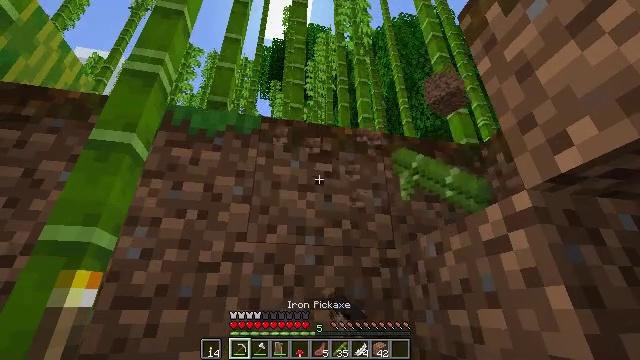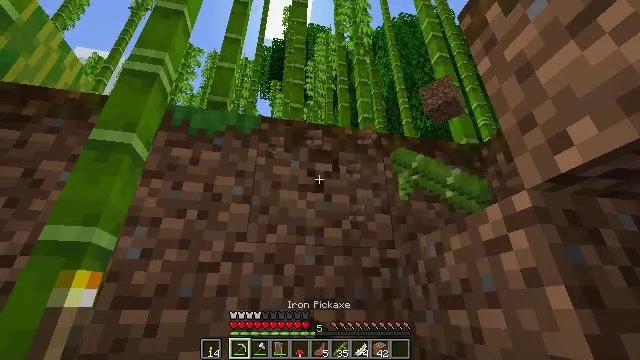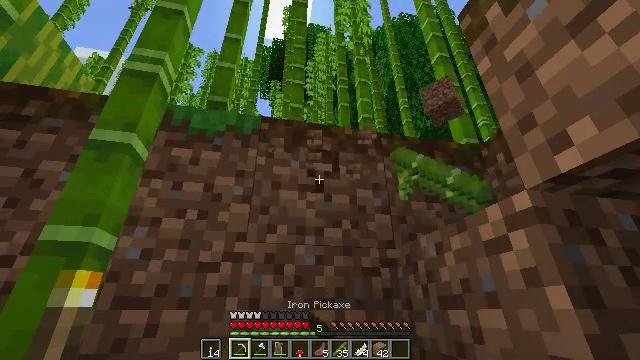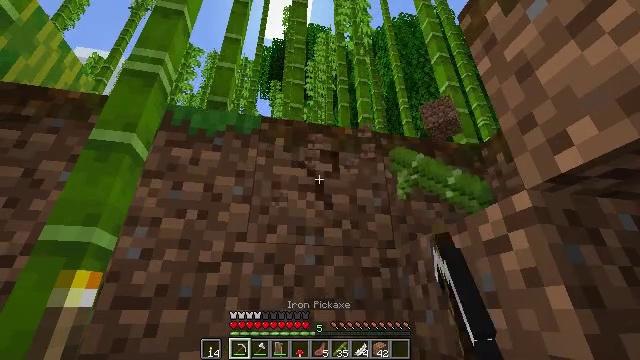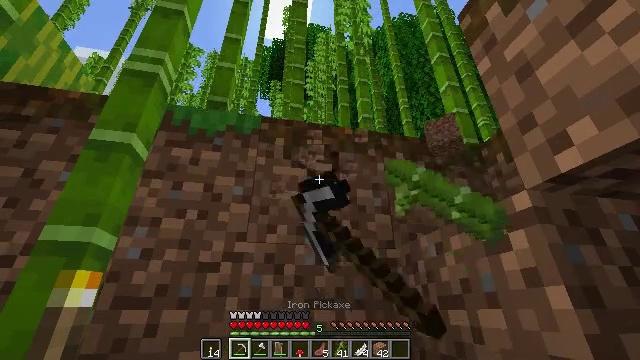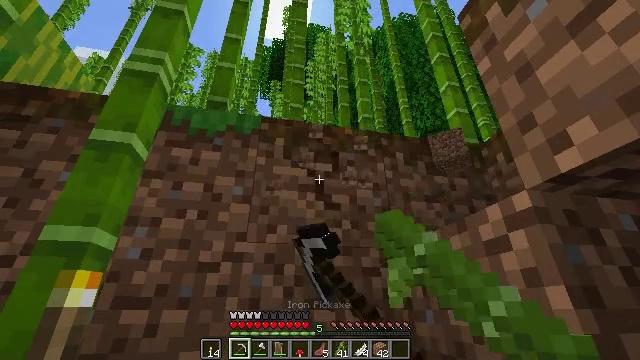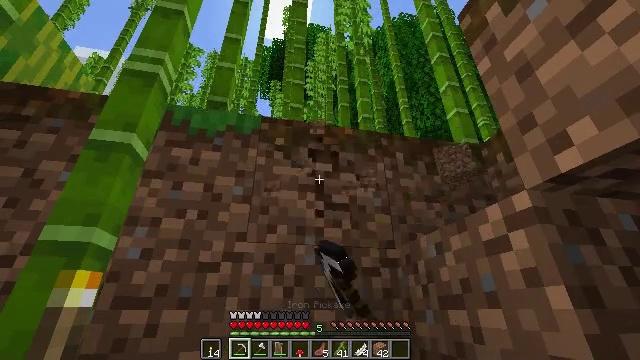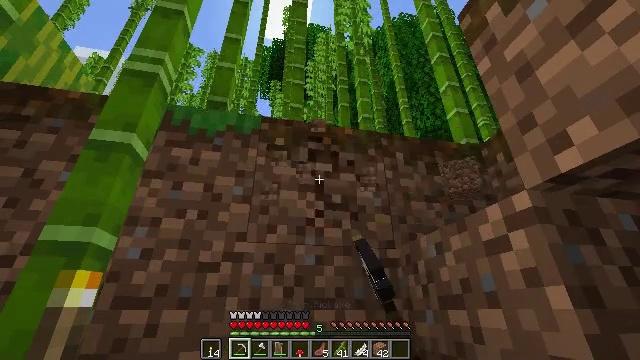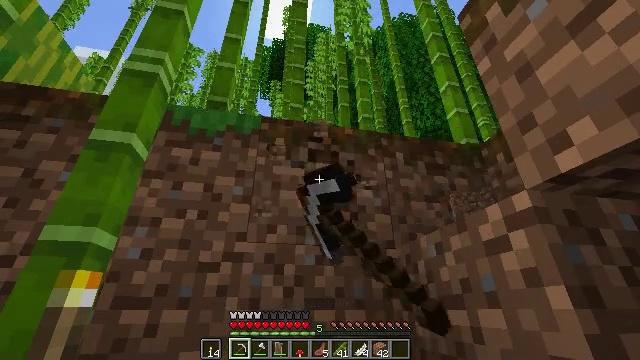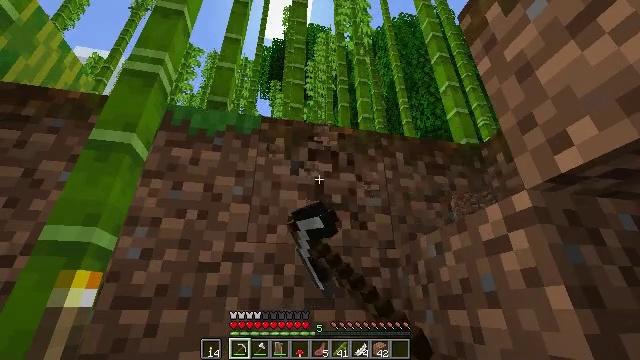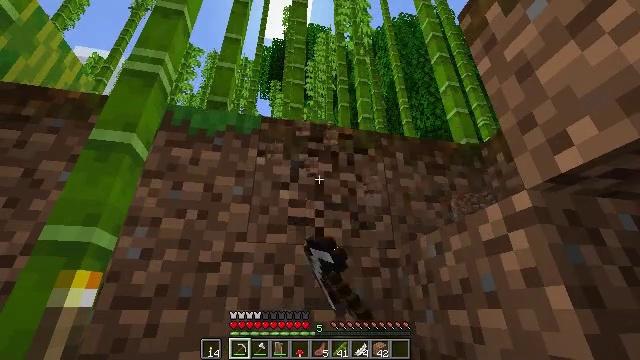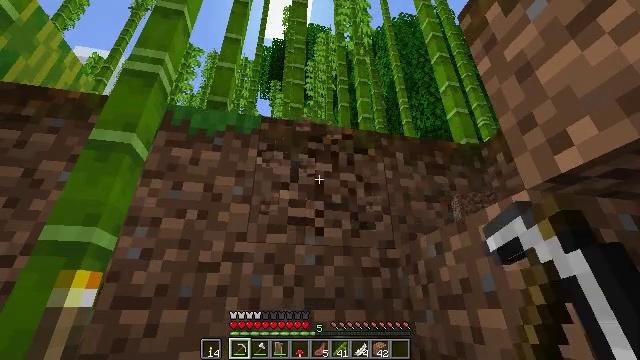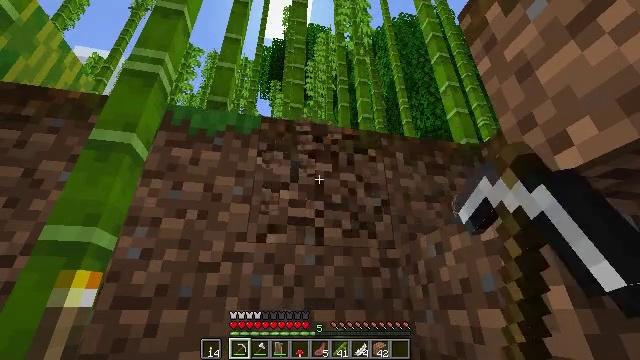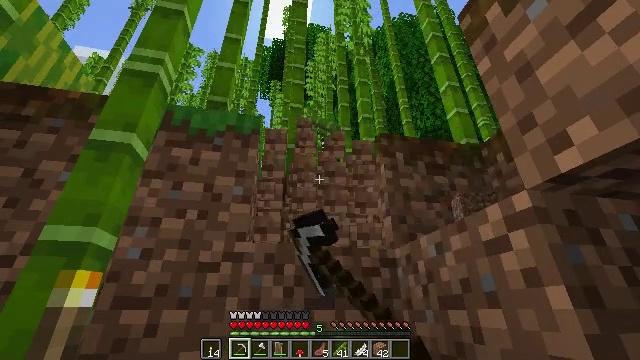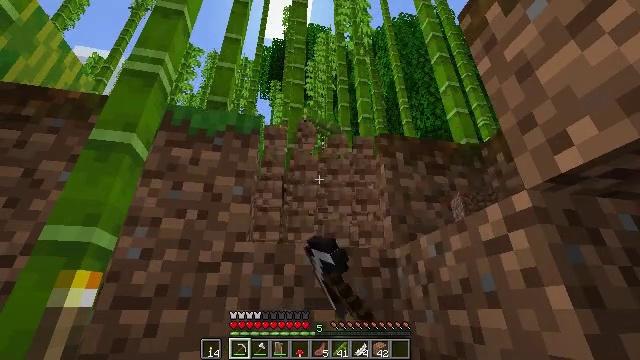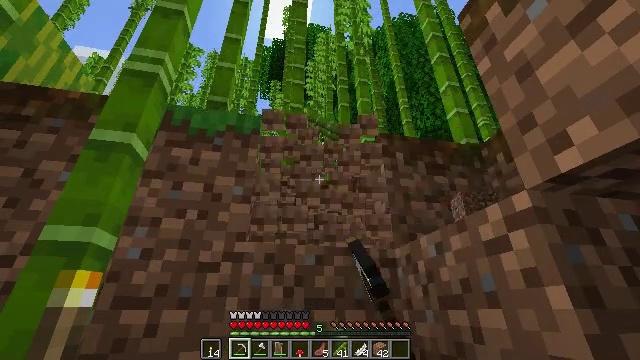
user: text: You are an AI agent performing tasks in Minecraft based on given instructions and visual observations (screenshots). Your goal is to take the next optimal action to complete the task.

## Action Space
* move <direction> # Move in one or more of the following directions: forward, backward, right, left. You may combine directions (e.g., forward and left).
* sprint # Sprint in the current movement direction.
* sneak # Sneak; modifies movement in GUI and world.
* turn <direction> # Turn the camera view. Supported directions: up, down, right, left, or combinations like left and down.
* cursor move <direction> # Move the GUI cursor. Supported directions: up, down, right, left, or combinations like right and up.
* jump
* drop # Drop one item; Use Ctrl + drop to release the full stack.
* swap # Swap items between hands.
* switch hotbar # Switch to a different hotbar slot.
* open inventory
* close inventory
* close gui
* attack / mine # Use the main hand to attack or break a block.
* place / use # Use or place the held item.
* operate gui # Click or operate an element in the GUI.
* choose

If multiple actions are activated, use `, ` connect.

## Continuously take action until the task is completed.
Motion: motion action
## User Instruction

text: Gather the podzol block.
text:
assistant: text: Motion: attack / mine
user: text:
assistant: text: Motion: attack / mine
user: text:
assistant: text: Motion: attack / mine
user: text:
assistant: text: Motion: attack / mine
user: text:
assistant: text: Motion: attack / mine
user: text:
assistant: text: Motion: attack / mine
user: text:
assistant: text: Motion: attack / mine
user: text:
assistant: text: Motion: attack / mine
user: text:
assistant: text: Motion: attack / mine
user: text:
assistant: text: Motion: attack / mine
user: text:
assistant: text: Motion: attack / mine
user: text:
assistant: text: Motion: attack / mine
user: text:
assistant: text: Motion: attack / mine
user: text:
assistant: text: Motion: attack / mine
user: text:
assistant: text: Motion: attack / mine
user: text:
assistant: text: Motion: attack / mine
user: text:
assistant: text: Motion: attack / mine
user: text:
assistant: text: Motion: attack / mine